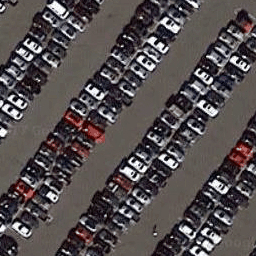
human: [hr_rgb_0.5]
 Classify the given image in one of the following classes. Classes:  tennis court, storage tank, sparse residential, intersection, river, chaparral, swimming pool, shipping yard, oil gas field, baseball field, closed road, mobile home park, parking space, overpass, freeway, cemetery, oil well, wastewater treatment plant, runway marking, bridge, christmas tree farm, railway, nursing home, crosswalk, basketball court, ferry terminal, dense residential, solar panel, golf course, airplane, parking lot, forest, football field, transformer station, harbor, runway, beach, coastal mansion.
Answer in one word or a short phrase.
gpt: parking lot